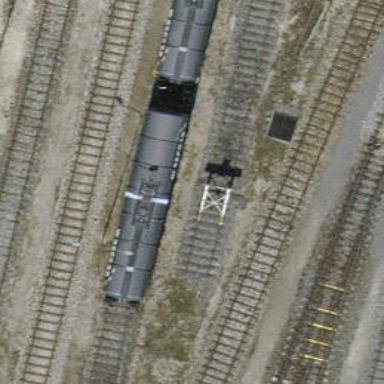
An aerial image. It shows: Railway buffer stop.